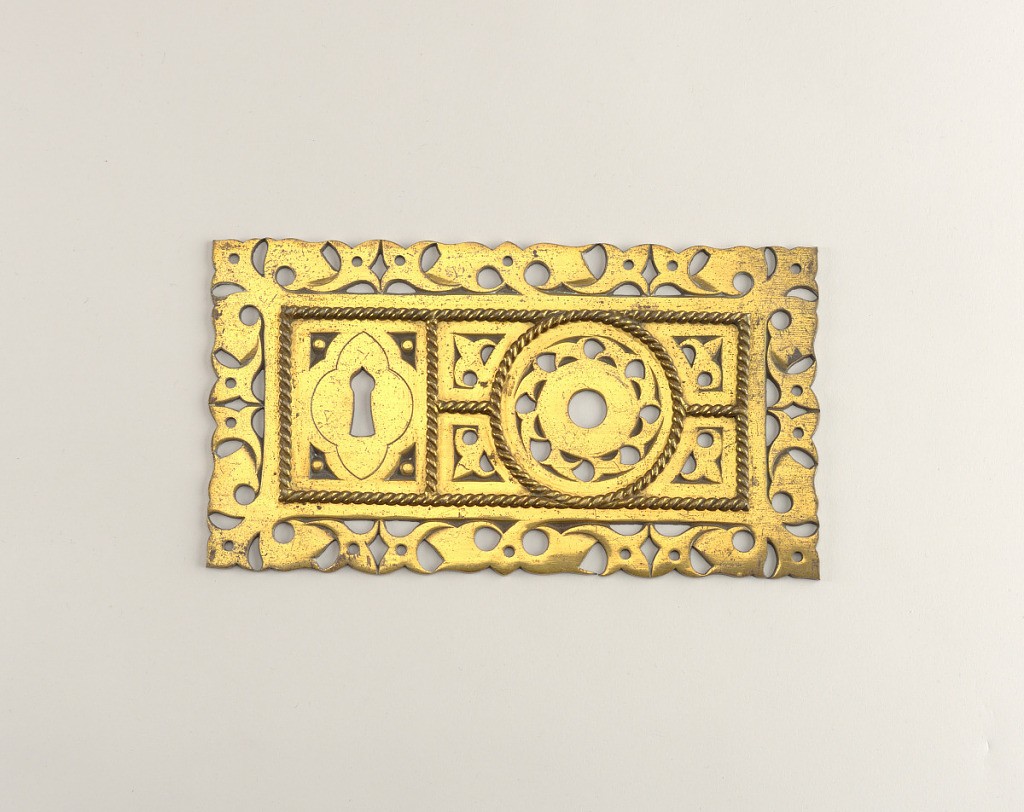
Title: Eschutcheon
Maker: A.W.N. Pugin, English, 1812–1852
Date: ca. 1845
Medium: Brass
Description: Rectangular brass lock with pierced Gothic design of stylized foliage and brass 'rope' applique.